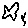
Label: star